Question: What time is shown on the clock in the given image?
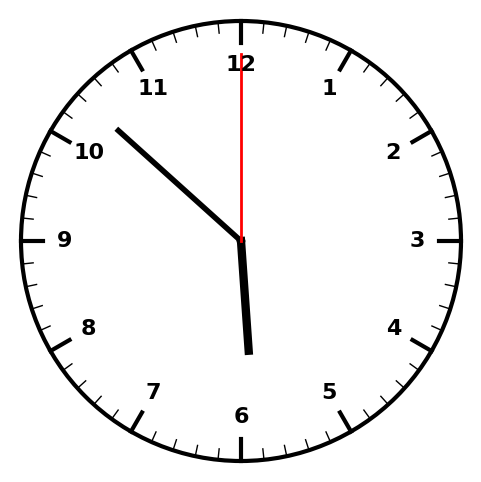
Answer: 05:52:00